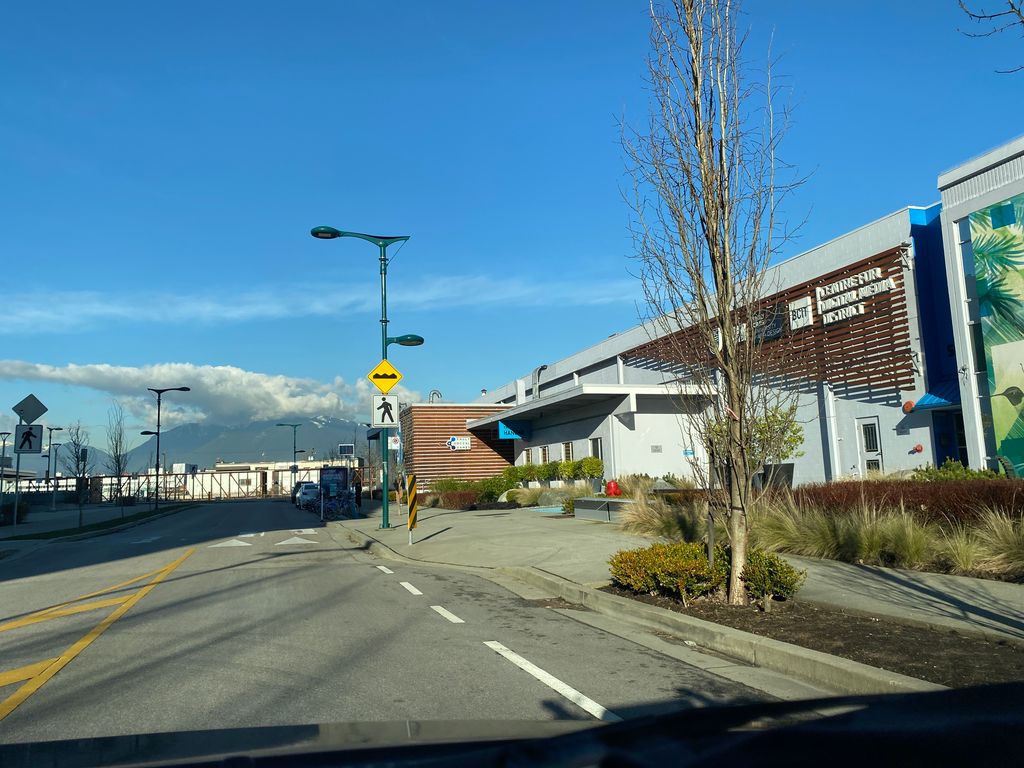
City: vancouver